Question: I wish to add text to the bottom of the font hover menu in word add-in:

But i cant find any documentation regarding this specific menu.
My goal is to get an onmousehover effect while hovering on selected text, and since Selection doesnt provide any event i figured that the mini menu could be my solution.
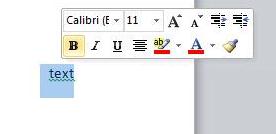
Answer: That's called 'Word Mini Toolbar' (naming is important to get the right search results - tip, always find adequate names:).
Anyway I think you're out of luck, I've never seen anything related to that (I know how you can change the context menu, that's no problem). And frankly it doesn't seem very likely, as that seems like a 'cute little' toolbar that's specifically formatted to fit small format, size/looks.
Check this MS link <URL>
And somewhere inside it says
> You cannot modify the Mini toolbar programmatically.
And this question/answers confirm that pretty much
<URL>